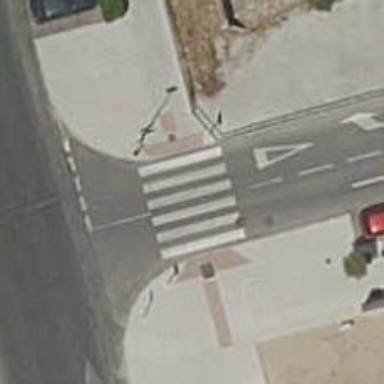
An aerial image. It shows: Uncontrolled road crossing.